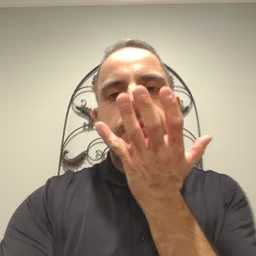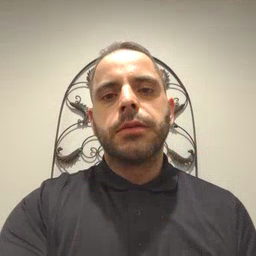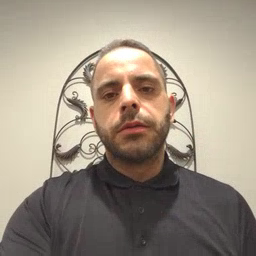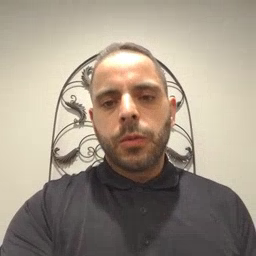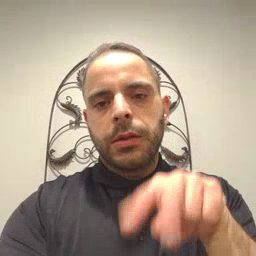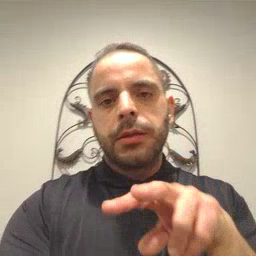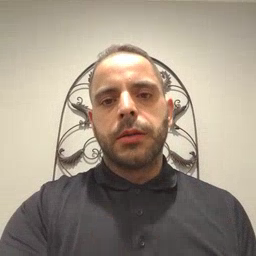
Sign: read